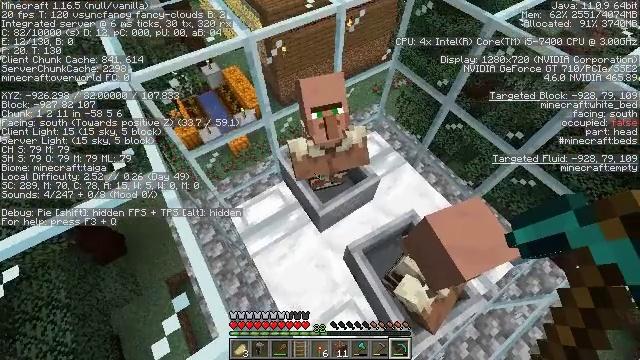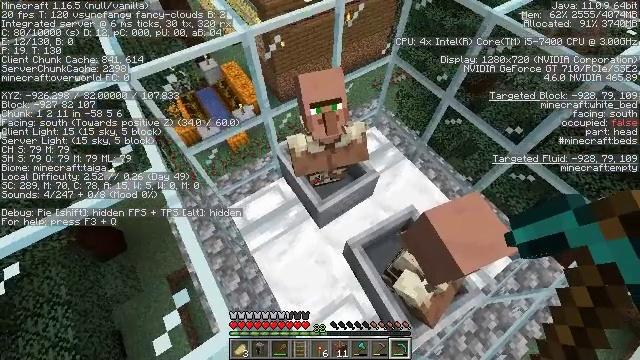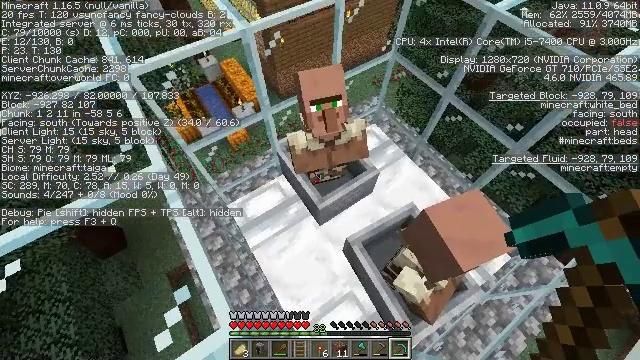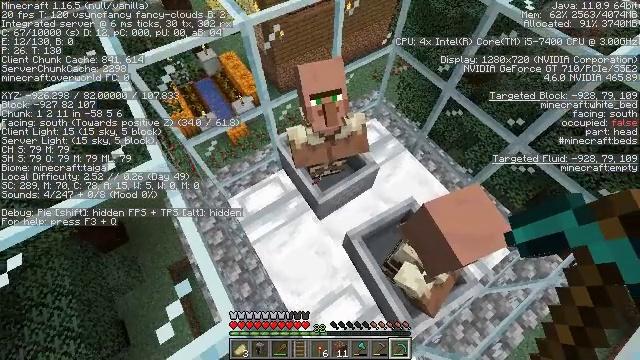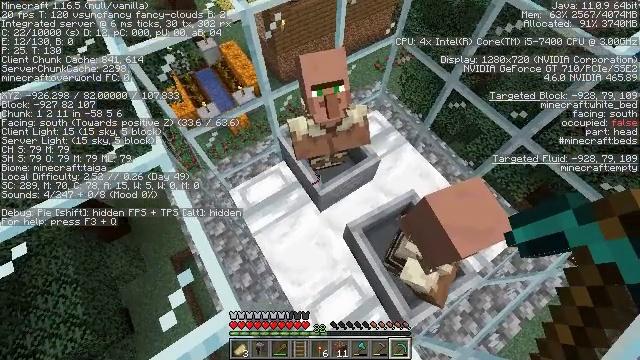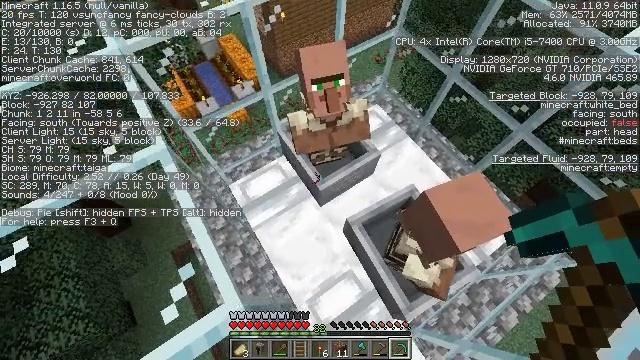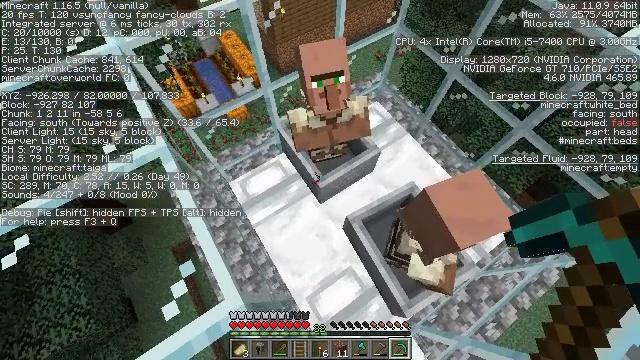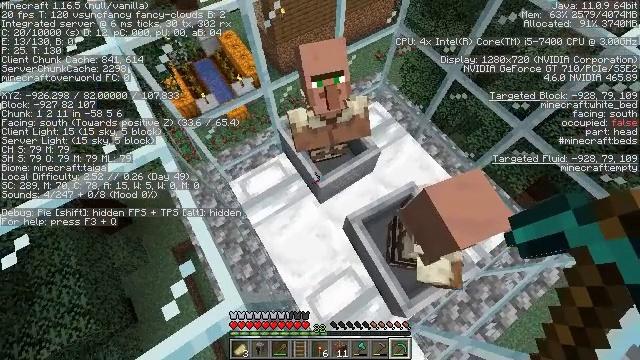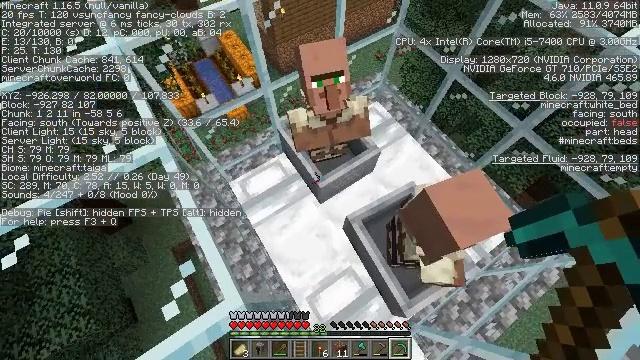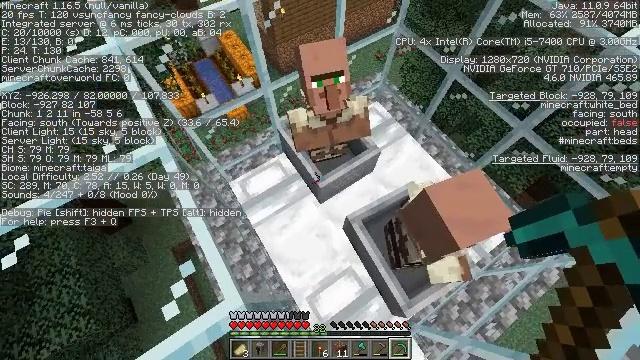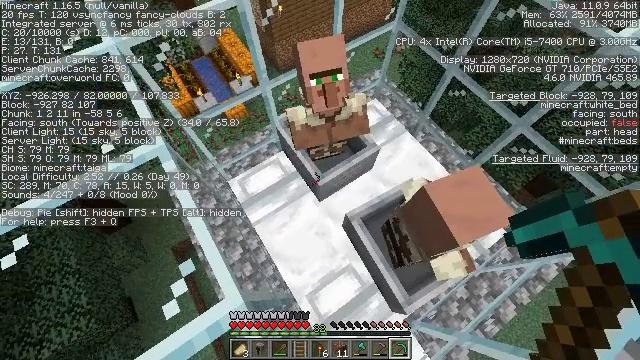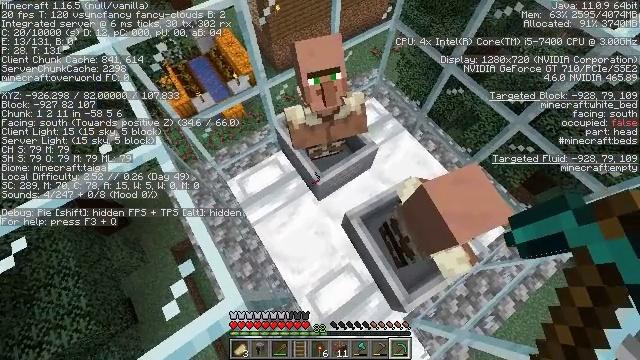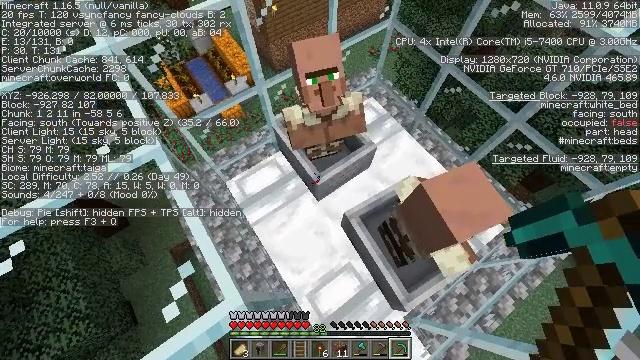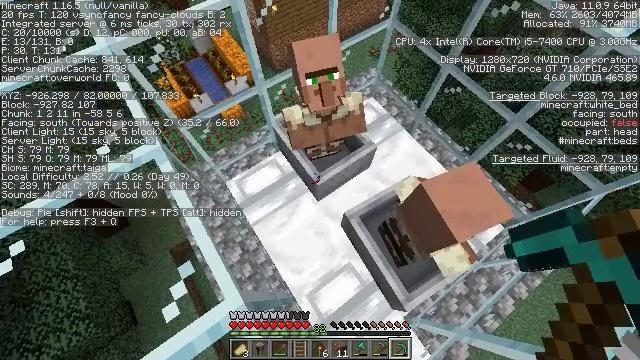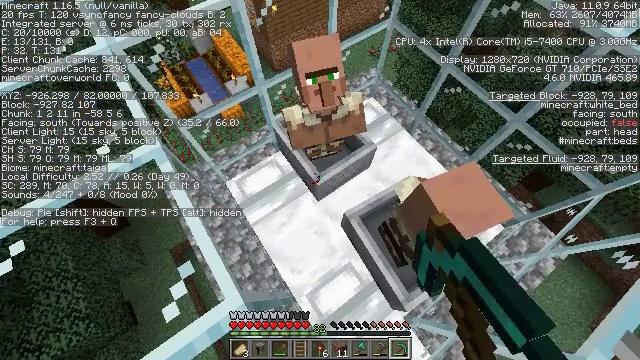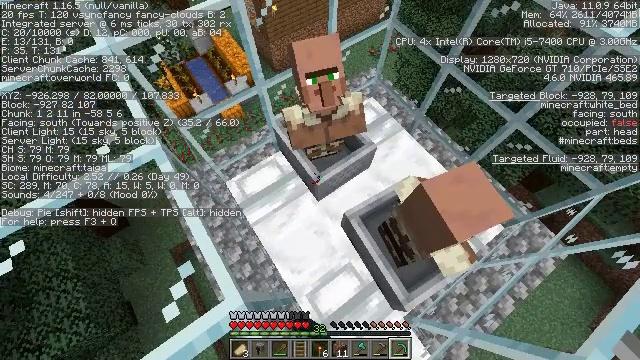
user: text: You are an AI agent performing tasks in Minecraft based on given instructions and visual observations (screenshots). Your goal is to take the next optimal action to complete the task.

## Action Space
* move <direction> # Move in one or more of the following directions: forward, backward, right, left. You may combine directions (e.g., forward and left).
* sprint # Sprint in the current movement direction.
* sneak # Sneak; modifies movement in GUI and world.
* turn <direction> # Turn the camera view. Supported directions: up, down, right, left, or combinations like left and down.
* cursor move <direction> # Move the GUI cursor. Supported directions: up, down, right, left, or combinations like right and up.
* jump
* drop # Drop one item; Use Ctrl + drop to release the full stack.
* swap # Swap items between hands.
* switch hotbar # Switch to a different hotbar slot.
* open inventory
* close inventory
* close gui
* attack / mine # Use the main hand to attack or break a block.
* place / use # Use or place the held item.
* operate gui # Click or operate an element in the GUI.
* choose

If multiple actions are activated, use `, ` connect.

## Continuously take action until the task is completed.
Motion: motion action
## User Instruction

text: Pick up the white bed by breaking it.
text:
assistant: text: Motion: sneak
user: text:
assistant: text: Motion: sneak
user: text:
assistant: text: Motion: sneak, turn down
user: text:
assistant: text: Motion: sneak, turn down
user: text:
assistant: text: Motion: sneak, turn down
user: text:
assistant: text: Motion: sneak
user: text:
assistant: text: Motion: sneak
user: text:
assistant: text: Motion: sneak
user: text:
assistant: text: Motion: sneak
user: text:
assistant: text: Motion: sneak
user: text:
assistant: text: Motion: sneak
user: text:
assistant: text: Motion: sneak
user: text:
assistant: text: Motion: sneak, attack / mine
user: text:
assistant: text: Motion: sneak, attack / mine
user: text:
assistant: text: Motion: sneak, attack / mine
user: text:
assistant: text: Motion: sneak, attack / mine
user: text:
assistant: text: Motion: sneak
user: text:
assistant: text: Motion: sneak
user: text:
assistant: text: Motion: sneak
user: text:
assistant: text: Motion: sneak
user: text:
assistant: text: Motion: sneak
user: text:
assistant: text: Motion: sneak
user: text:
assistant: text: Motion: sneak
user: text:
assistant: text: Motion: sneak
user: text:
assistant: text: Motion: sneak
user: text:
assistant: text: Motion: sneak
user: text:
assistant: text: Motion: sneak, turn right
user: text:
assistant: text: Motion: sneak
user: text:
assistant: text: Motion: sneak
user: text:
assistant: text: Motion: sneak